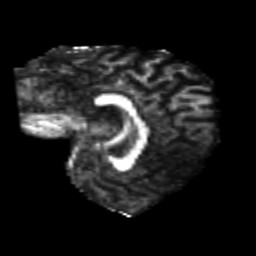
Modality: FA
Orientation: sagittal
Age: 25
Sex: female
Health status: healthy
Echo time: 0.074 s